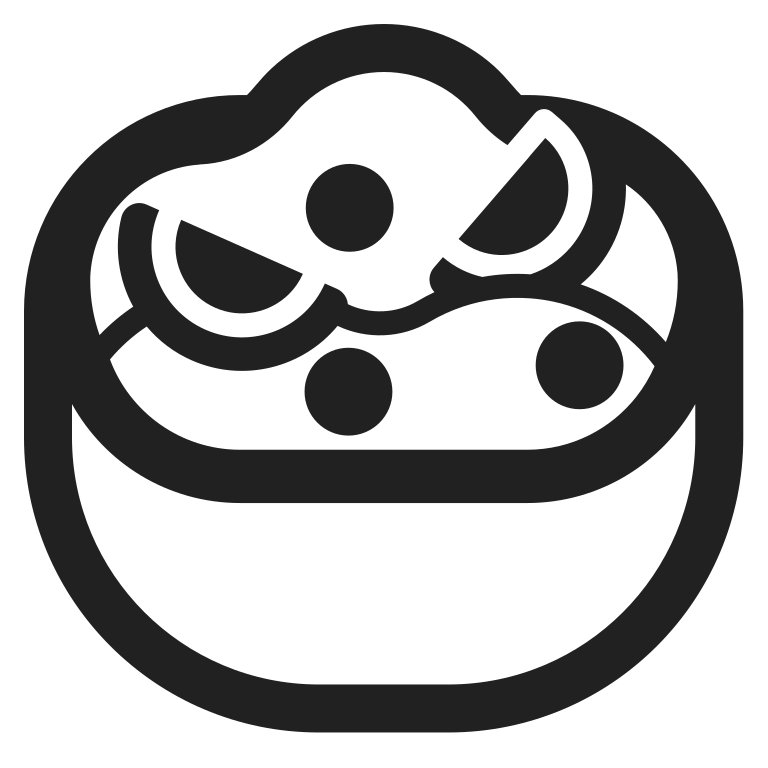
green salad high contrast